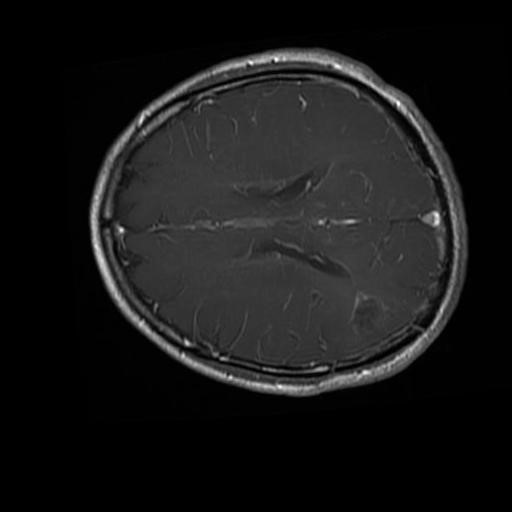
Label: brain_glioma